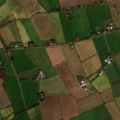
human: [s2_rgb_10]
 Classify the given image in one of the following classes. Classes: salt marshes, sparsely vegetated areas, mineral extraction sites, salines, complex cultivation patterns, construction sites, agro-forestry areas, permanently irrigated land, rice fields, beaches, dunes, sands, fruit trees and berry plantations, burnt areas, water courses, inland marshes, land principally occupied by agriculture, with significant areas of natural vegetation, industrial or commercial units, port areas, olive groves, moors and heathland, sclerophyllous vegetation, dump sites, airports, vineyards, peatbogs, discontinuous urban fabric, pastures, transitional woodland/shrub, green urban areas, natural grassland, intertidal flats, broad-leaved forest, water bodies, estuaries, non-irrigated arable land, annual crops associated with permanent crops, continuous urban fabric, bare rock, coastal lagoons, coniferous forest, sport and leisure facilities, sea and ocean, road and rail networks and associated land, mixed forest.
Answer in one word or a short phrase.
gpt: non-irrigated arable land, pastures, complex cultivation patterns